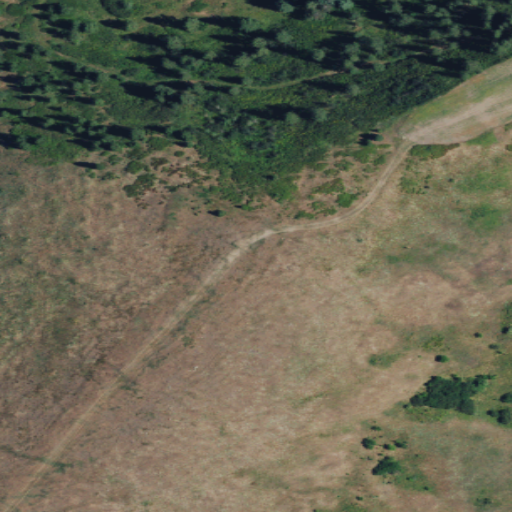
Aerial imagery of mountain in Washington named Parker Butte containing grassland, evergreen forest, pasture, shrub, cultivated crops, and barren land